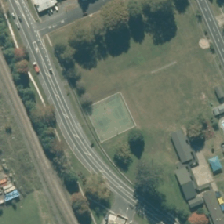
Land cover: urban_parkland